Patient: sex M, age 64
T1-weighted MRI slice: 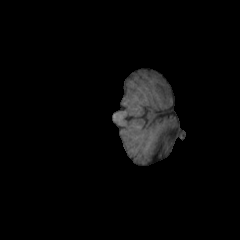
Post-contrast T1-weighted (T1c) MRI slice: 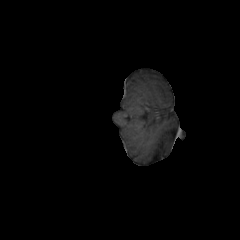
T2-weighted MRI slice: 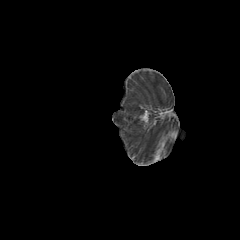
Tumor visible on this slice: no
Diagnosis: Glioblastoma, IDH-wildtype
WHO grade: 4